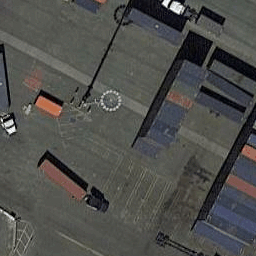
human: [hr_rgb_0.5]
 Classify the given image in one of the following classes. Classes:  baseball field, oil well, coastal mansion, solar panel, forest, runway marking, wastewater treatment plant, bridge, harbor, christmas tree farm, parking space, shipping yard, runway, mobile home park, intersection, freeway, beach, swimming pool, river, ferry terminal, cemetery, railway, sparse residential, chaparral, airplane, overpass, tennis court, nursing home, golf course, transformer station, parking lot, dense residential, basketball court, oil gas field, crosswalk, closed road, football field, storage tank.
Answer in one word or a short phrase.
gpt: shipping yard